Question: I would like to create a with a special effect.
Like this one:
.
It should look like a cone in wood or metal.
I tried to do something with the radial gradiant in canvas but i can't creat that special Effekt.
I don't know how to create the this shadow effect.
Can somebody give me a tip or help me?
This is what I've tried: <URL>
'''
var canvas = document.getElementById('canvas');
var ctx = canvas.getContext('2d');
var x = 100,
y = 75,
innerRadius = 1,
outerRadius = 70,
radius = 60;
ctx.arc(x, y, radius, 0, 2 * Math.PI);
var gradient = ctx.createRadialGradient(x, y, innerRadius, x, y, outerRadius);
gradient.addColorStop(0, '#FF9900');
gradient.addColorStop(1, '#FFFFFF');
ctx.fillStyle = gradient;
ctx.fill();
'''
Greetings from Germany
Matzuman
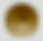
Answer: There is unfortunately no gradient type in canvas which allow you to specify a radiant gradient. You have to provide a mechanism to do so manually.
You use a shadow approach drawing the object off-screen while offsetting the shadow so it overlapped the cone base. One for light and one for dark side.
You can achieve a better effect though by drawing a "light/dark stripe" rotated around the center at varying opacity levels depending on angle.

# Example "rendering" the cone
This example allow you to adjust parameters like how visible the reflections should be, what colors, size of cone etc. Experiment with the values to find what you're after.
To offset the "light source", just rotate one time initially with the angle you need before rendering the overlapping stripes.
'''
var ctx = document.querySelector("canvas").getContext("2d"),
cx = 75, cy = 75, radius = 70, // for arc/cone
maxOpacity = 1, // max opacity (will accumulate)
angleStep = 0.01, // "resolution"
angle = 0, t; // current angle and opacity
// draw base of cone
ctx.fillStyle = "rgb(139, 108, 33)";
ctx.arc(cx, cy, radius, 0, 2*Math.PI);
ctx.fill();
// now rotate around center drawing a white stripe at varying opacity
// depending on angle
ctx.fillStyle = "rgb(181, 159, 109)";
ctx.translate(cx, cy); // pivot for rotation = center of cone
// half of the cone is done with white overlay
for(angle = 0; angle < Math.PI; angle += angleStep) {
// calculate t [0,1] based on angle. Multiply with max opacity
t = (angle < Math.PI * 0.5 ? angle : Math.PI - angle) / Math.PI * maxOpacity;
ctx.rotate(angleStep); // increase angle by step
ctx.globalAlpha = t; // set opacity to t
drawStripe(); // draw a small segment / "stripe"
}
// the other half of the cone is done with dark overlay
ctx.fillStyle = "rgb(95, 54, 5)";
for(angle = 0; angle < Math.PI; angle += angleStep) {
t = (angle < Math.PI * 0.5 ? angle : Math.PI - angle) / Math.PI * maxOpacity;;
ctx.rotate(angleStep);
ctx.globalAlpha = t;
drawStripe();
}
function drawStripe() {
ctx.beginPath();
ctx.lineTo(0, 0);
ctx.arc(0, 0, radius, 0, angleStep*5);
ctx.fill();
}
// top off by drawing a smaller circle on top
ctx.setTransform(1,0,0,1,0,0); // reset transforms
ctx.globalAlpha = 1; // reset alpha
ctx.fillStyle = "rgb(130, 97, 32)"; // draw in a topping
ctx.beginPath();
ctx.arc(cx, cy, radius * 0.25, 0, 2*Math.PI);
ctx.fill();
'''
'''
<canvas></canvas>
'''
# Example approximating a cone shape with shadows
'''
var ctx = document.querySelector("canvas").getContext("2d"),
cx = 75, cy = 75, radius = 70, offset = radius * 2;
// draw base of cone
ctx.fillStyle = "rgb(139, 108, 33)";
ctx.arc(cx, cy, radius, 0, 2*Math.PI);
ctx.fill();
// offset next shape, couter-offset its shadow
ctx.translate(cx, offset*2); // make sure shape is drawn outside
ctx.scale(0.75, 1); // make shadow more narrow
ctx.globalCompositeOperation = "source-atop"; // comp. on top of existing pixels
ctx.shadowOffsetY = -offset * 1.1; // counter-offset shadow
ctx.shadowBlur = 25; // some blur
ctx.shadowColor = "rgba(181, 159, 109, 1)"; // highlight color
ctx.beginPath(); // draw new shape
ctx.arc(0, 0, radius * 0.6, 0, 2*Math.PI); // reduce radius ~50%
ctx.fill();
ctx.shadowOffsetY = -offset * 1.8; // counter-offset shadow
ctx.shadowColor = "rgba(95, 54, 5, 0.7)"; // shadow
ctx.beginPath(); // draw new shape
ctx.arc(0, 0, radius * 0.6, 0, 2*Math.PI); // reduce radius ~50%
ctx.fill();
// top off by drawing a smaller circle on top
ctx.setTransform(1,0,0,1,0,0); // reset transforms
ctx.globalCompositeOperation = "source-over"; // reset comp. mode
ctx.fillStyle = "rgb(130, 97, 32)"; // draw in a topping
ctx.beginPath();
ctx.arc(cx, cy, radius * 0.25, 0, 2*Math.PI);
ctx.fill();
'''
'''
<canvas></canvas>
'''